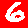
Digit: 6